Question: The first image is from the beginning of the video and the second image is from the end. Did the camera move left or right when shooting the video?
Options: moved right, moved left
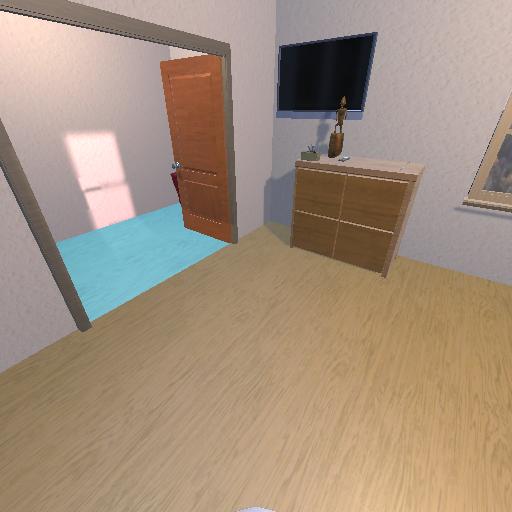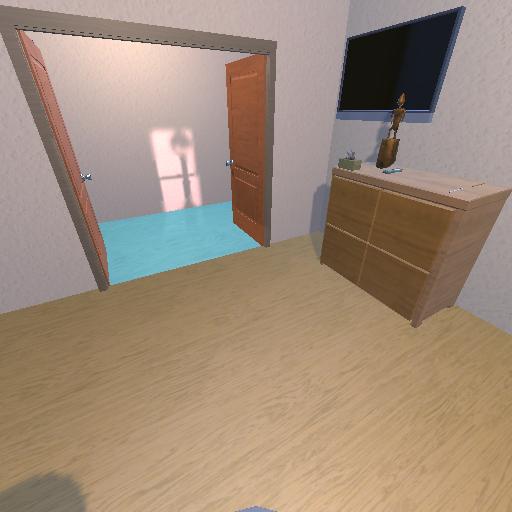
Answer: moved right